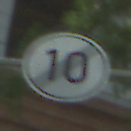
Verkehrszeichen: EndeGeschwindigkeit10
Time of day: Midday
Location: Outdoor (Suburban)
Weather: Clear
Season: NotSpecified
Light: Natural